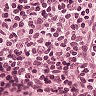
Metastatic tissue present: no